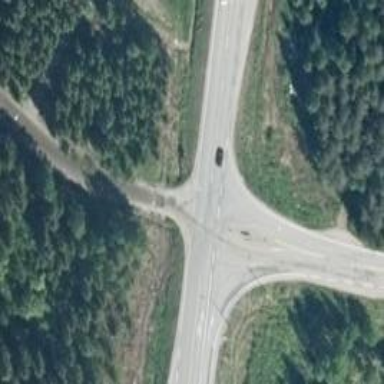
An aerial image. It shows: Asphalt road classified as trunk highway.